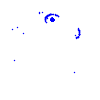
Particle: pion